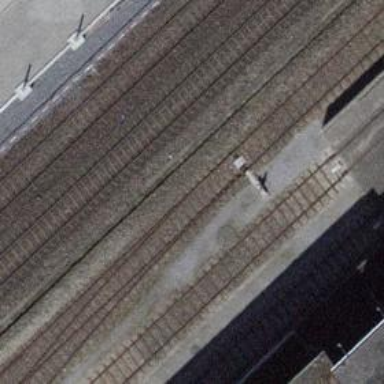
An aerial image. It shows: Railway switch.